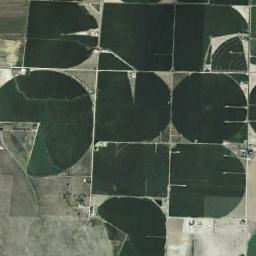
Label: circular_farmland